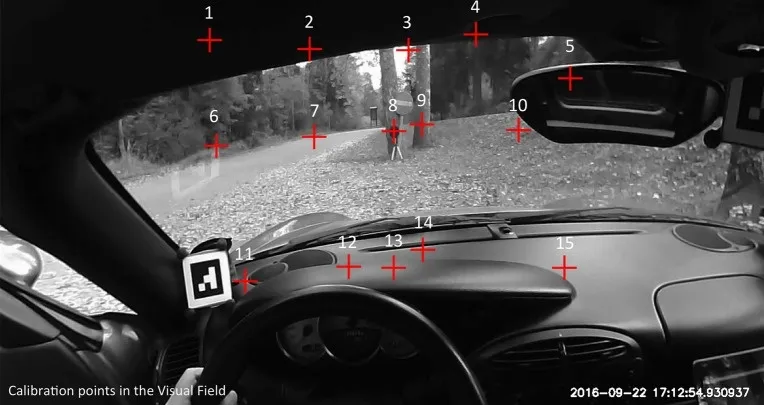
Locations of the calibration points in the (head centered) visual field. Note that instead of multiple targets, we used a single target (on the tripod, at fixation point 8). The participant was instructed to adopt different head poses that moved the target to different locations in the visual field.
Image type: radiology (mri)